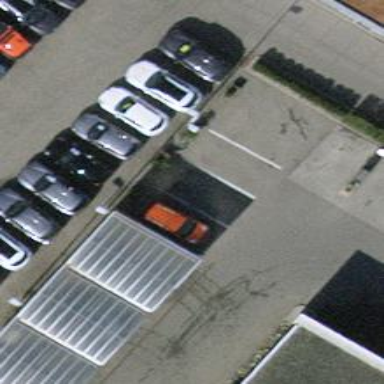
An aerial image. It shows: Charging station.